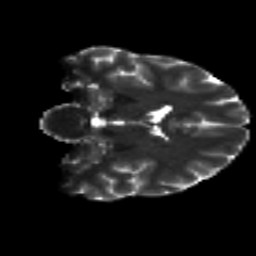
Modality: T2w
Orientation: coronal
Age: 21
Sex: male
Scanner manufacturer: siemens
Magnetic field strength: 3 T
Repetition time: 8.8 s
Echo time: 0.085 s